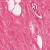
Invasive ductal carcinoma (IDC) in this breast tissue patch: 0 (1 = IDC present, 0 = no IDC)